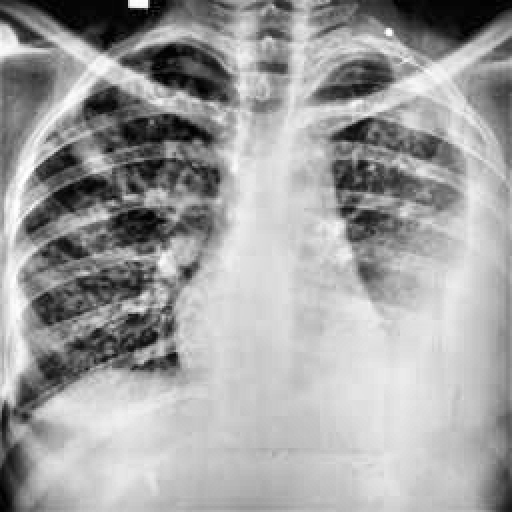
Finding: TUBERCULOSIS